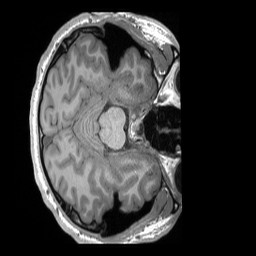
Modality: T1w
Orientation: axial
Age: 21
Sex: male
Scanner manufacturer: siemens
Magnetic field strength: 3 T
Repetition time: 2.4 s
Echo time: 0.00224 s